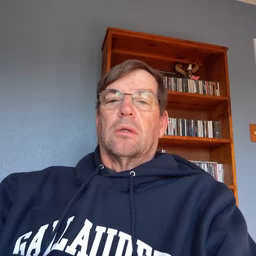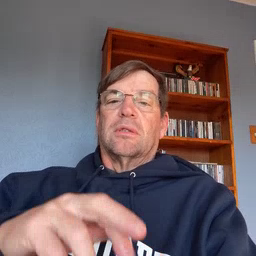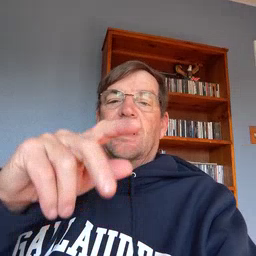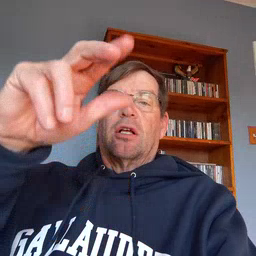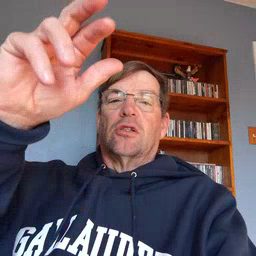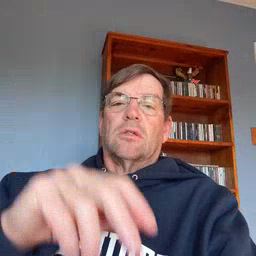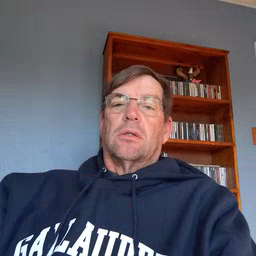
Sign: stairs